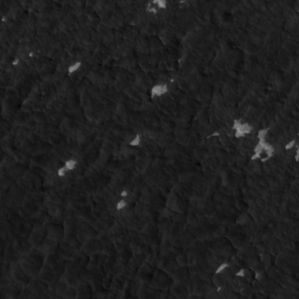
Label: non_frost